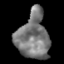
Tissue: skin
Cell type: Epithelial cells
Senescence score: 0.2711
Nuclear area (px): 1433
Mean DAPI intensity: 120.465